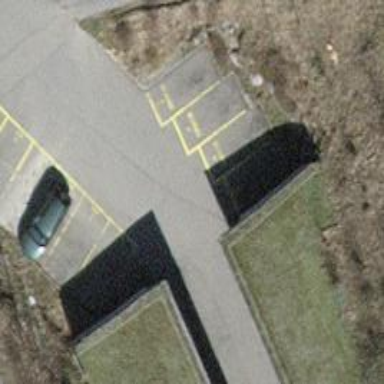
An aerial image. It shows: Paved driveway designated as service road.